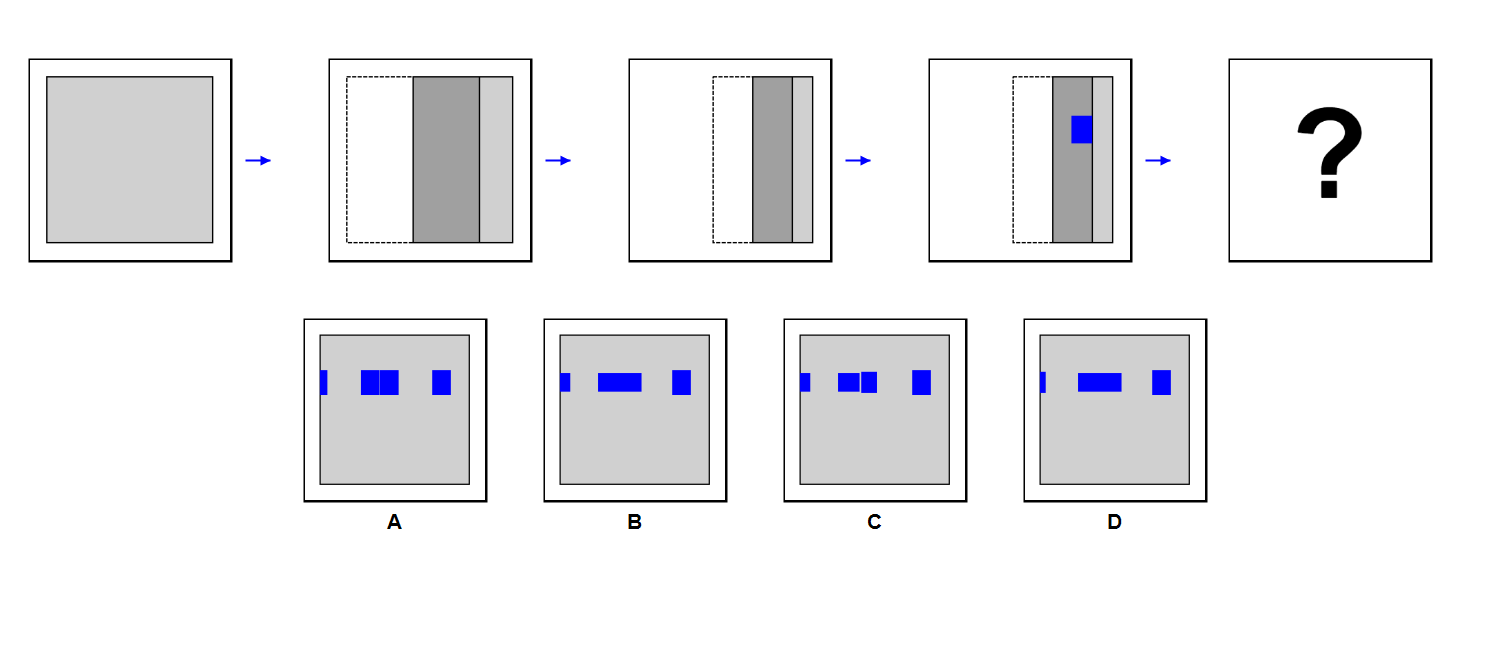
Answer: A